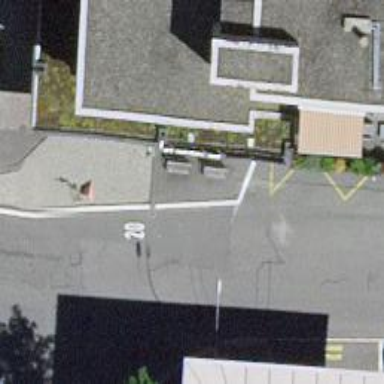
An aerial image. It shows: Bus stop with platform for public transport.